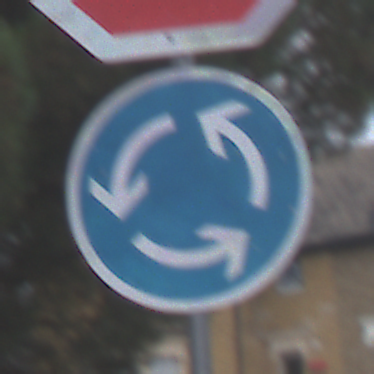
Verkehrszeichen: Kreisverkehr
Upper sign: Stop
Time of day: MorningAfternoon
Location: Outdoor (Urban)
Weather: Overcast
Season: NotSpecified
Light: Natural